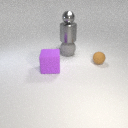
small brown rubber sphere behind large purple rubber cube